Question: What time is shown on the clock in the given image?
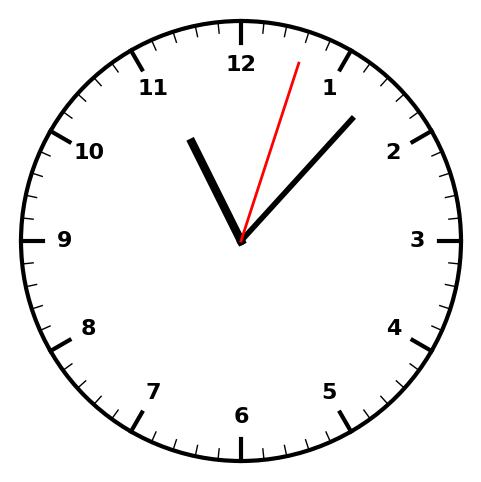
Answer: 11:07:03